Question: I was wondering, how possible I can make JavaFX 'WebView' to accept ENTER key event?

Currently, after finishing input username & password, pressing ENTER does nothing. I'm not sure whether injecting JavaScript code a good choice, as we have no idea what the HTML content is. The HTML content is originated from Google.
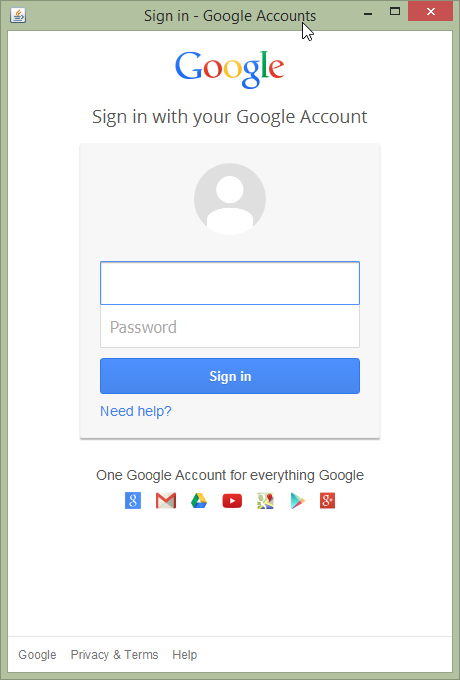
Answer: Check the documentation <URL> for an example.
If you want more specific help, please post some sample code for how you're currently trying to solve the problem.
<URL>